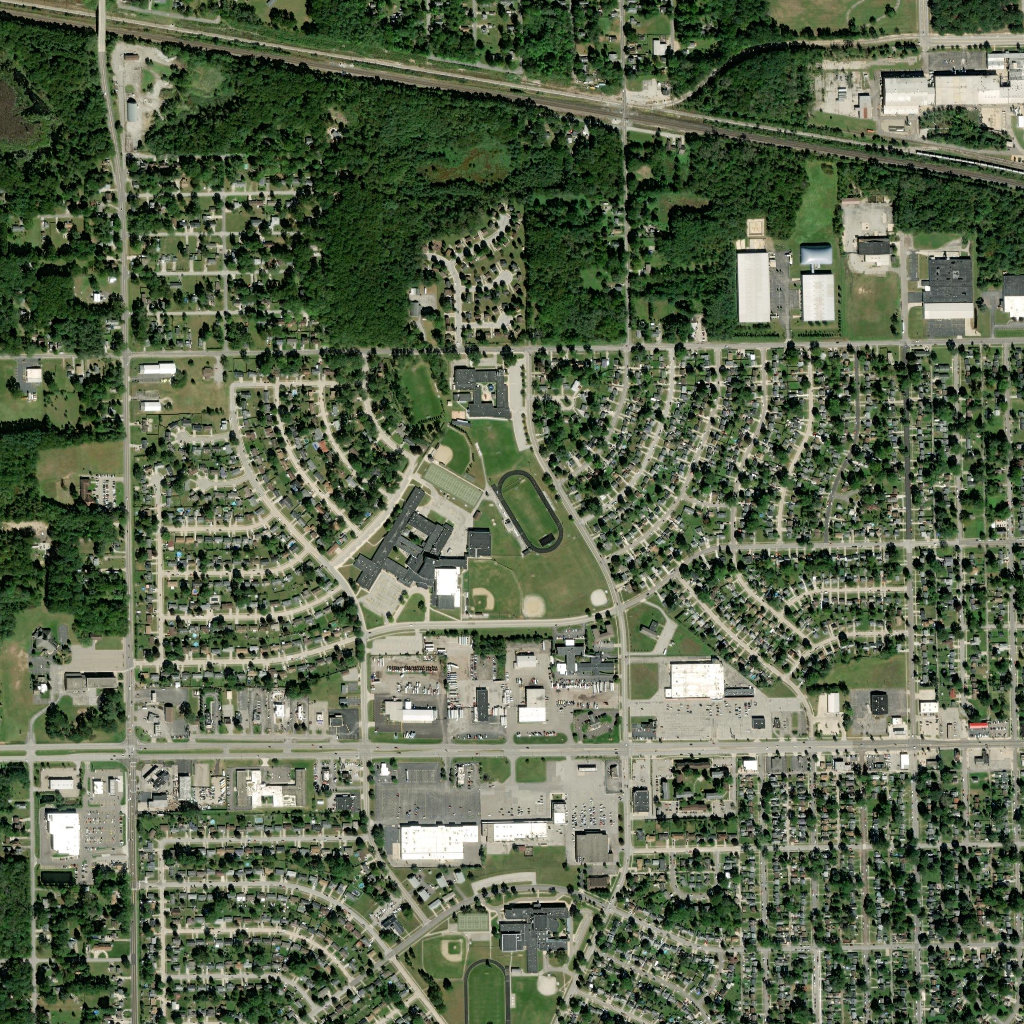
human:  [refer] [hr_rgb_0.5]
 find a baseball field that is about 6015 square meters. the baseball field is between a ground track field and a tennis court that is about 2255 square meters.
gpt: <box>[[41, 91, 45, 95, 0]]</box>